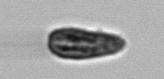
Label: Pseudochattonella_farcimen